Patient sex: M
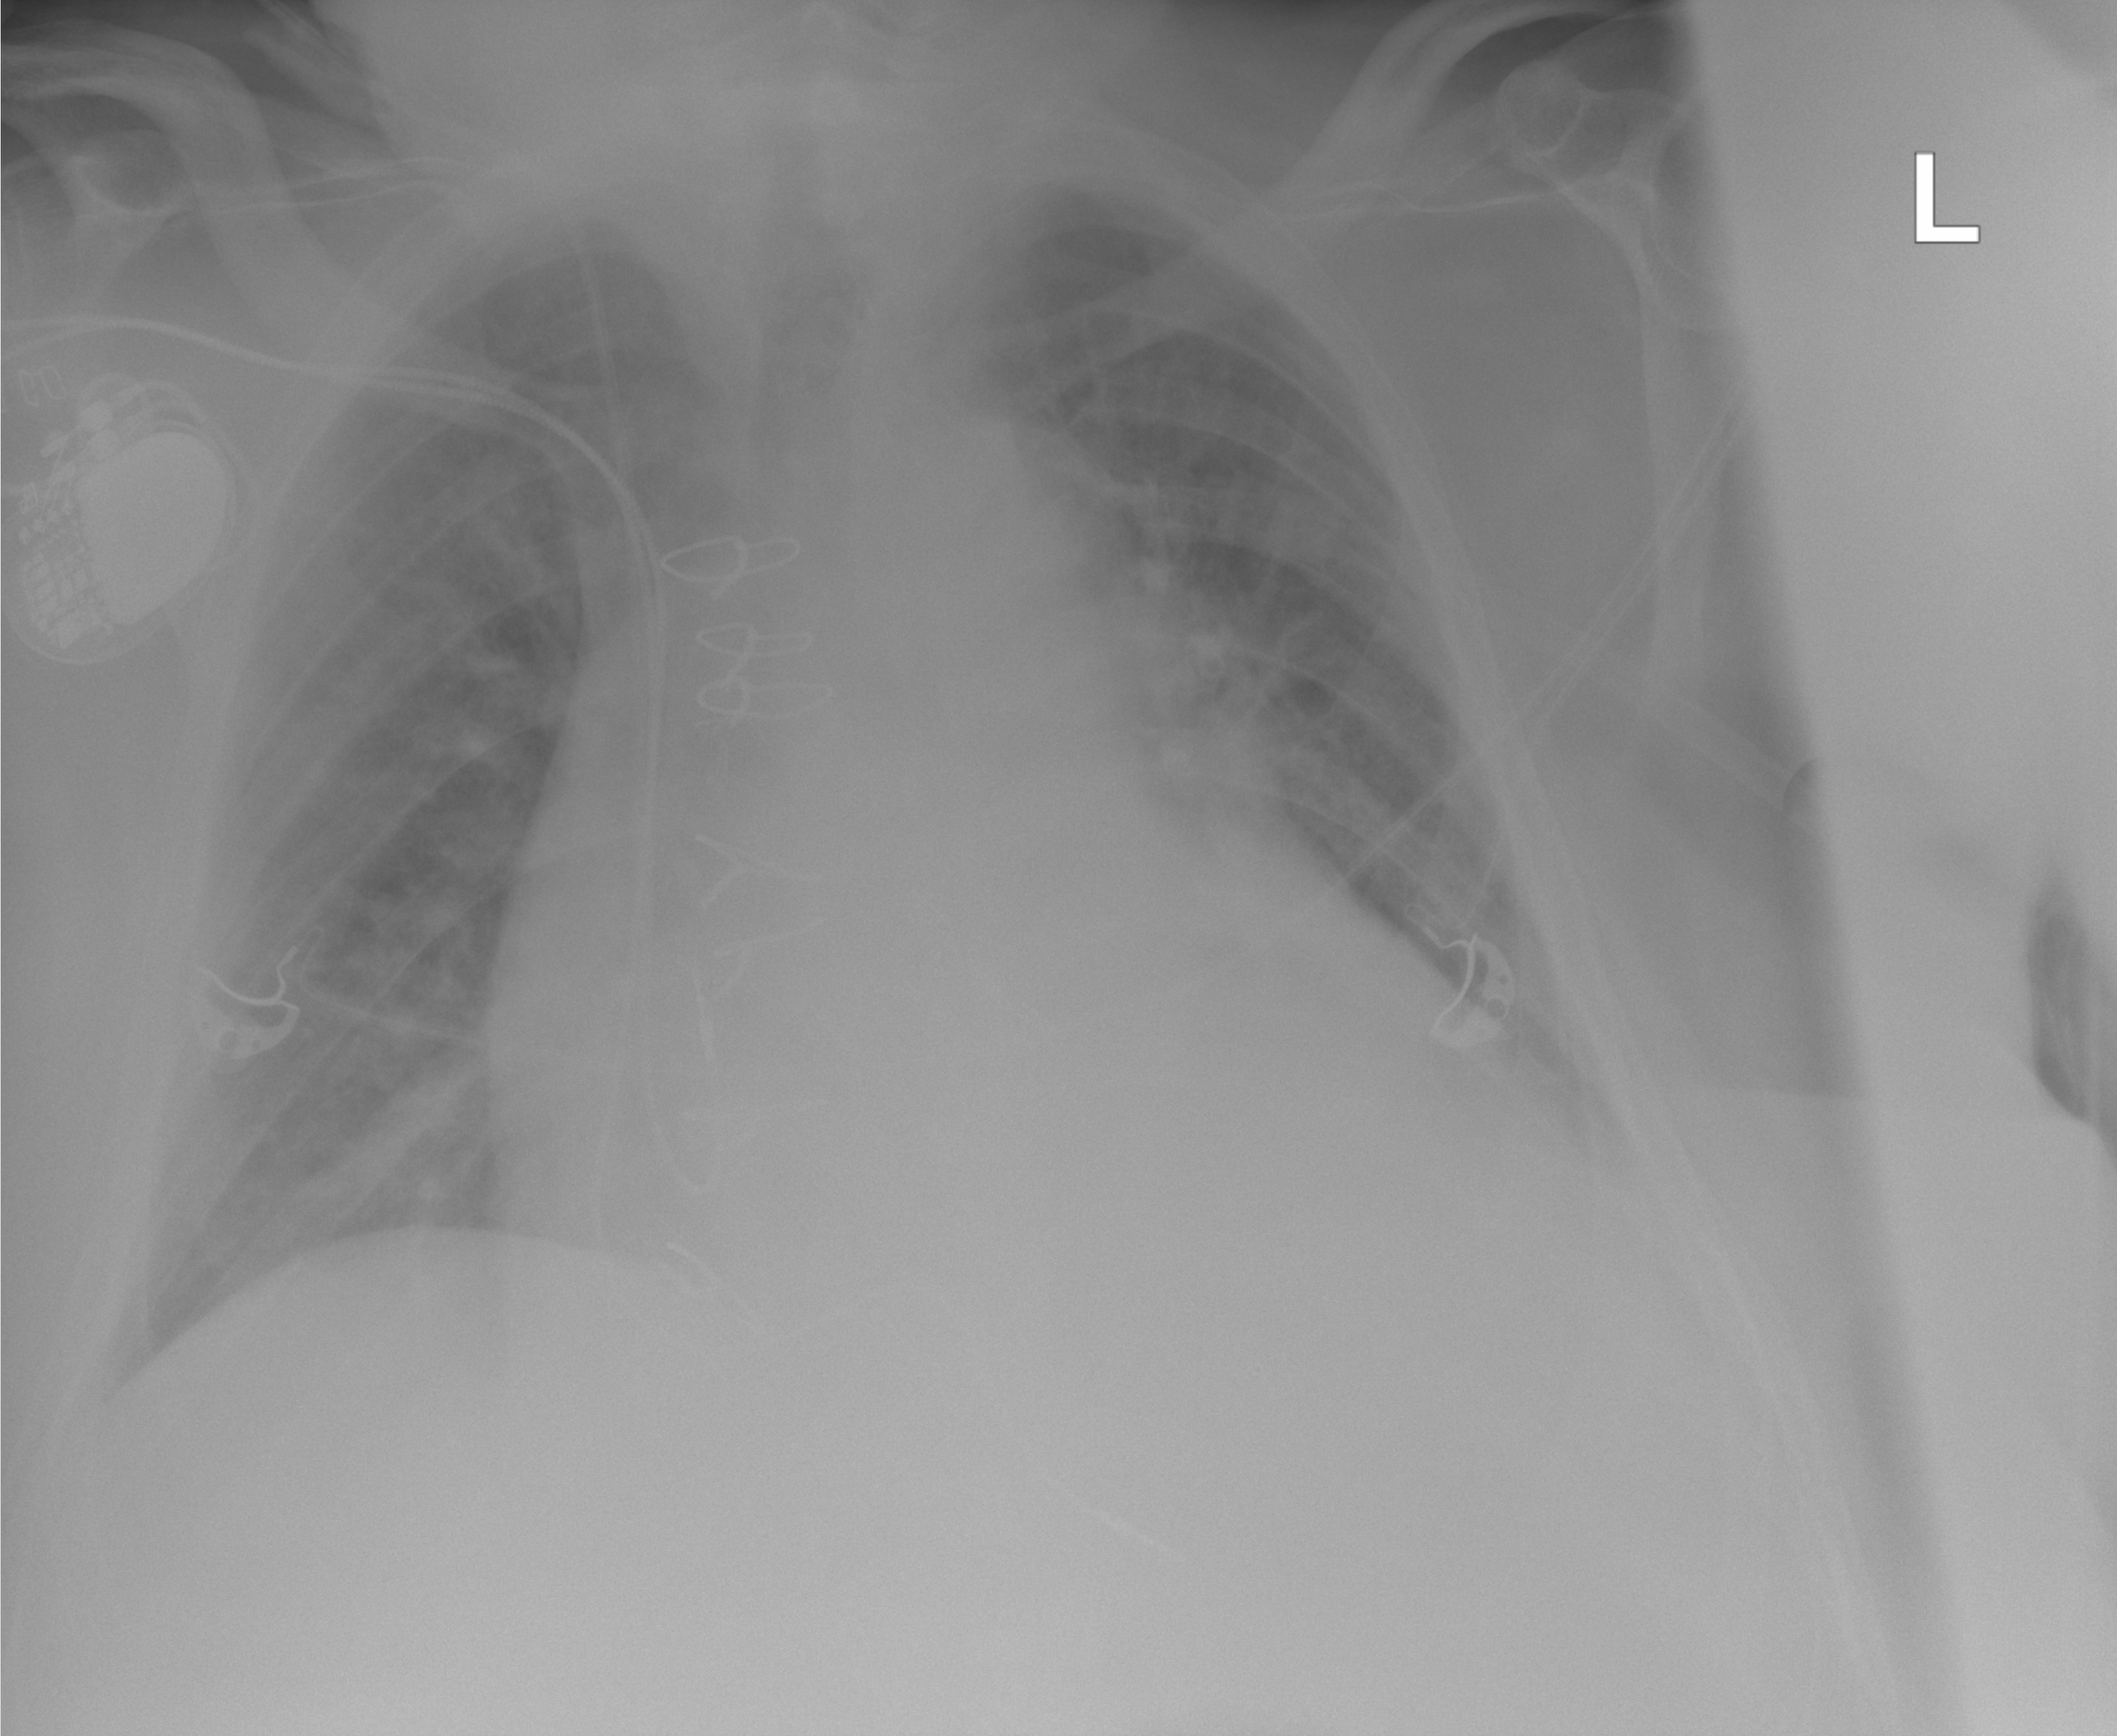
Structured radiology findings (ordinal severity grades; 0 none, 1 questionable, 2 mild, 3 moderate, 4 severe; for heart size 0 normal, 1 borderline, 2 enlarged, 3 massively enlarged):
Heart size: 3
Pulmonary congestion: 1
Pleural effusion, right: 1
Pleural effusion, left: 2
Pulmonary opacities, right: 1
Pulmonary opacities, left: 0
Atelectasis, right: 2
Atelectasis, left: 2